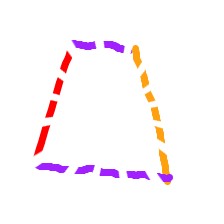
Shape: trapezoid